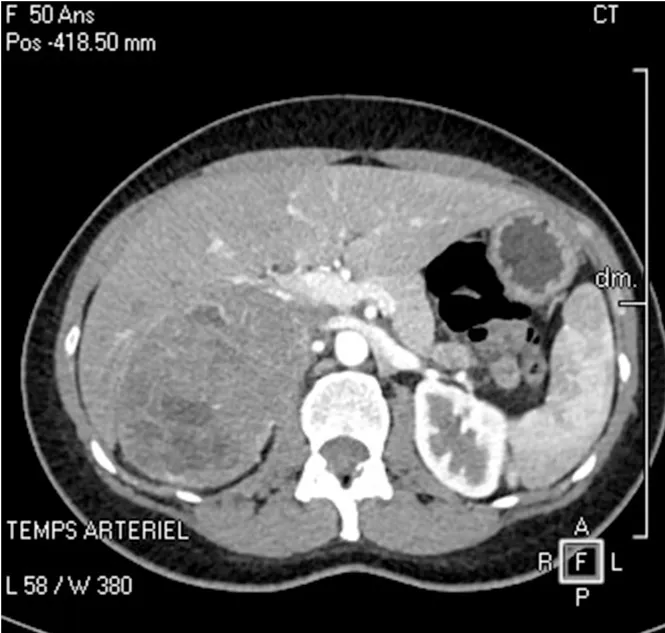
Adrenal scan showing a well encapsulated 10 x 9 x 7 cm heterogeneous right adrenal mass with areas of necrosis and calcifications without local invasion.
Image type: radiology (ct)